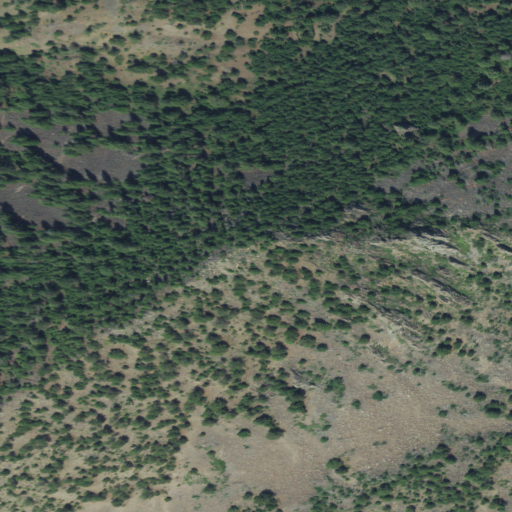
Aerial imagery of mountain in Montana named Mount Rowe containing evergreen forest, shrub, and grassland